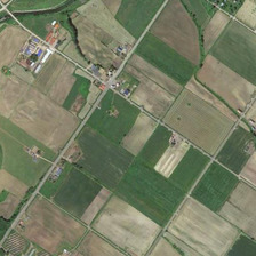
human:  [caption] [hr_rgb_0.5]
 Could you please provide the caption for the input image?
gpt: Some farmland is covered with green plants.

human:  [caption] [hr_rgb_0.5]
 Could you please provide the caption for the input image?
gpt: Some farmland is covered with green crops.

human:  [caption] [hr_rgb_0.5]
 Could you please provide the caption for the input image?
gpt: Some agricultural land is covered by green crops.

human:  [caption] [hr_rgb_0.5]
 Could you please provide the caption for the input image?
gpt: Some fields are covered with green crops.

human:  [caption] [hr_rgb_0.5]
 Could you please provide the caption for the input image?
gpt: Some farmland is covered with green plants.